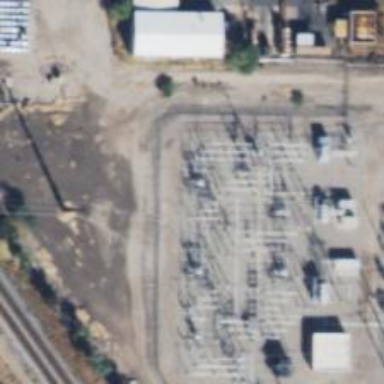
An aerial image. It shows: Switch for power supply.